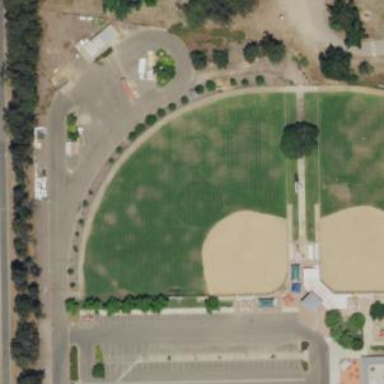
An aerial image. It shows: Unpaved baseball pitch.